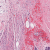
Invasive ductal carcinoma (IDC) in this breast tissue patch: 0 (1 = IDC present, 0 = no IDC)